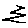
Label: zigzag